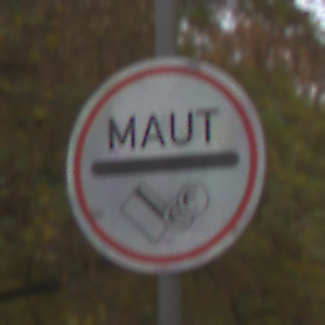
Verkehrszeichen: MautflichtigeStrecke
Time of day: Midday
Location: Outdoor (Nature)
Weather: Overcast
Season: Autumn
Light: Natural